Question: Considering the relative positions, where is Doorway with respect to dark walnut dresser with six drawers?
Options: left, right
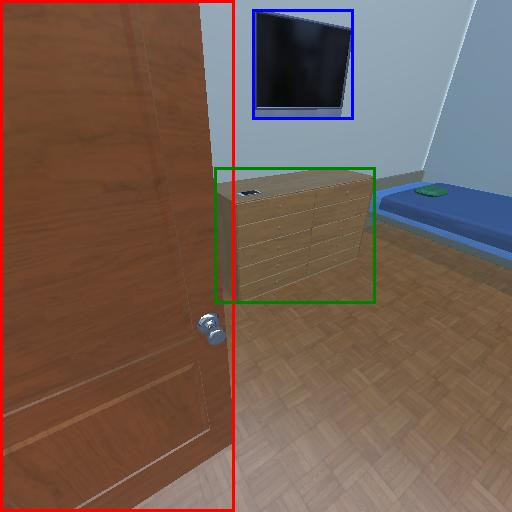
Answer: left